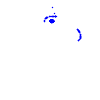
Particle: pion